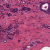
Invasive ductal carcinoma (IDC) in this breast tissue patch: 0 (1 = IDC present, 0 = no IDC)